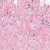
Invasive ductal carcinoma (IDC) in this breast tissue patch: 0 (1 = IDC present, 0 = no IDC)